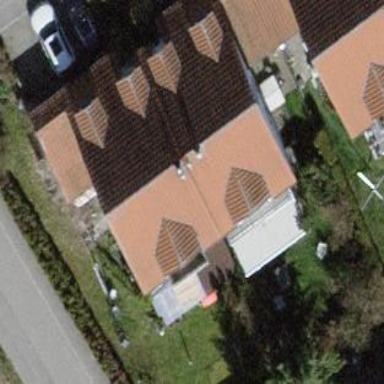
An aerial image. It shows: Gabled roof house.